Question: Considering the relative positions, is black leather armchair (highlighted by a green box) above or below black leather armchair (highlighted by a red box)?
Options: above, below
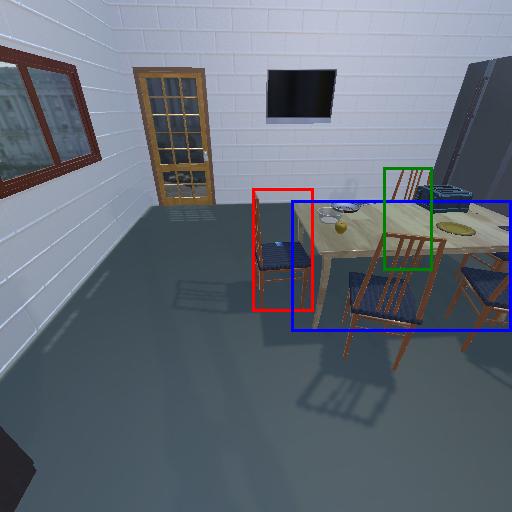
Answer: above